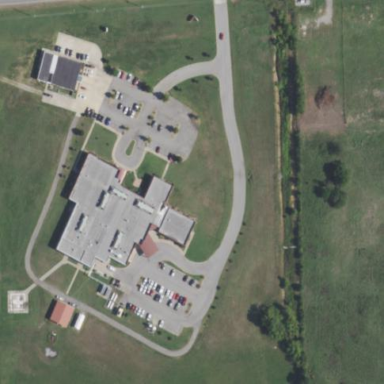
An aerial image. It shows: Hospital.